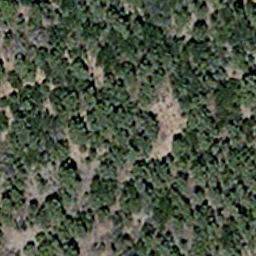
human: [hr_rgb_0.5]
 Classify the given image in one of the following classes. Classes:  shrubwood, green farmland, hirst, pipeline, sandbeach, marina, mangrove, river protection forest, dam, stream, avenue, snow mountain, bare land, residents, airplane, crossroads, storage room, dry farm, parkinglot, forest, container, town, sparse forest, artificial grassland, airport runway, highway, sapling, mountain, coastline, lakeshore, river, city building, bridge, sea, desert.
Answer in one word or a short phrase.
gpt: sparse forest